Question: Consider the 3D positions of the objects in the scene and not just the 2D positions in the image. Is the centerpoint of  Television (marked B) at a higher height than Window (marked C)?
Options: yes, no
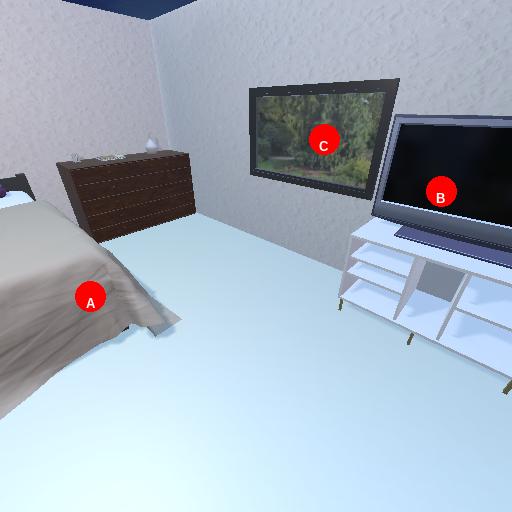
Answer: yes